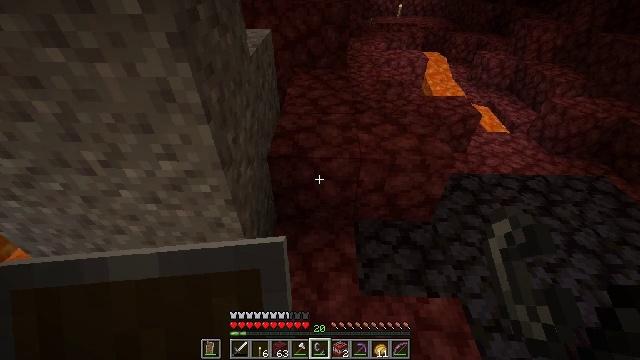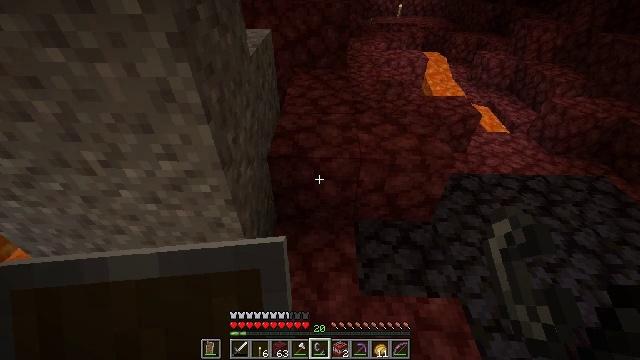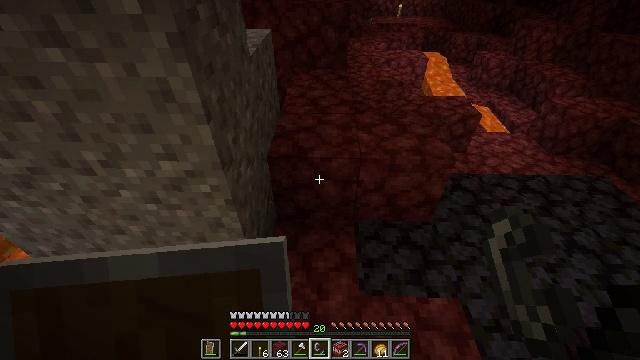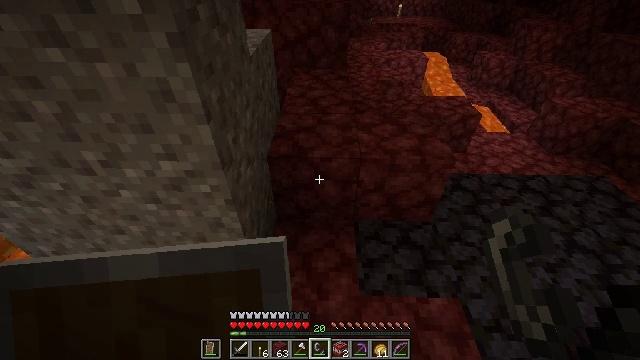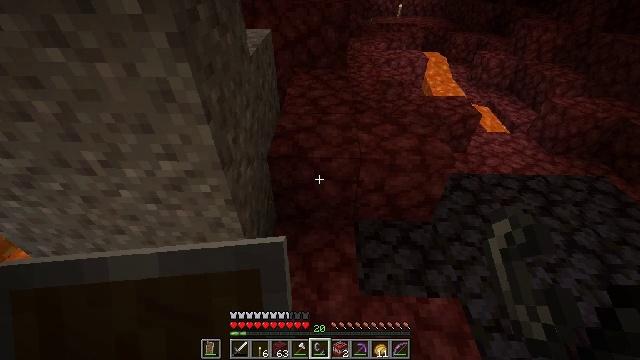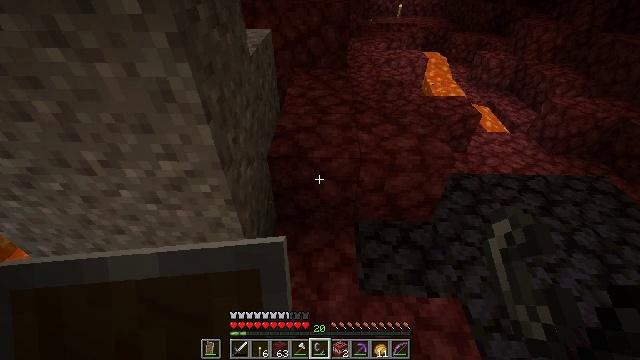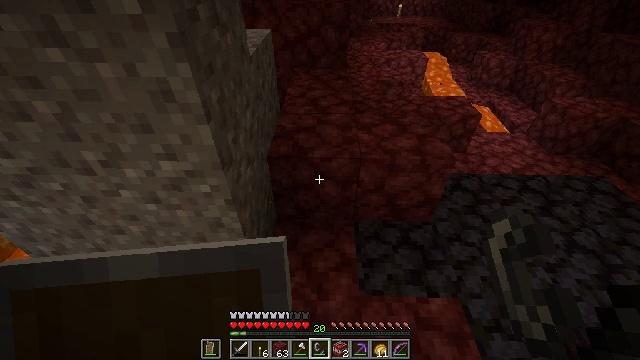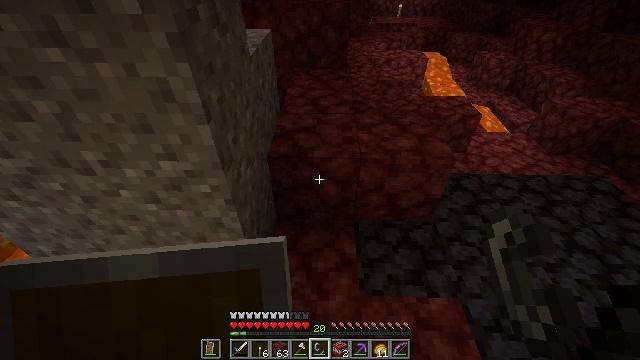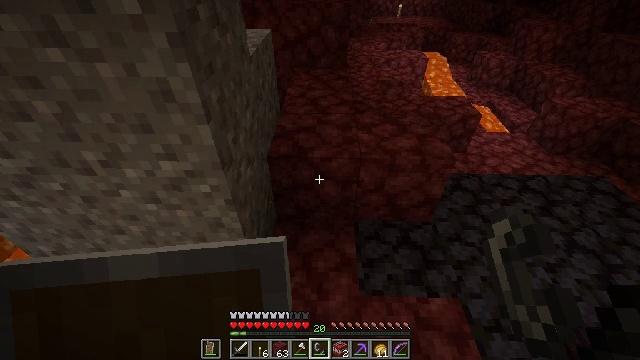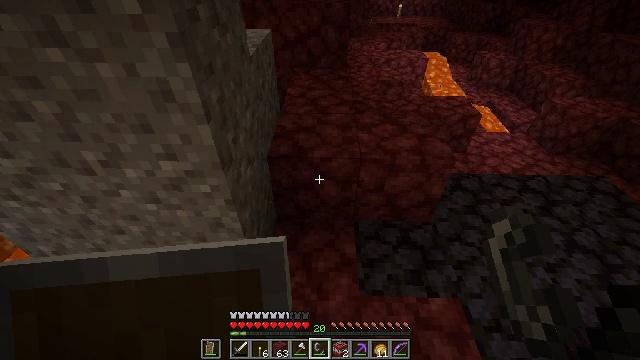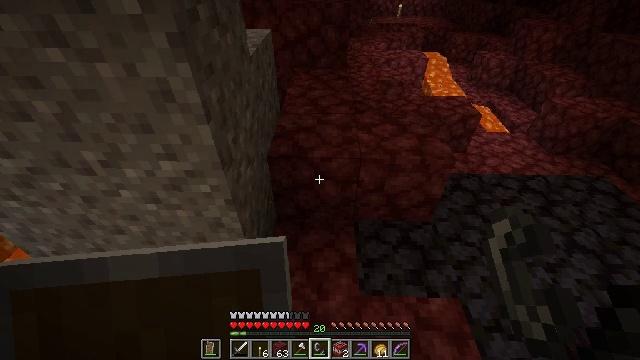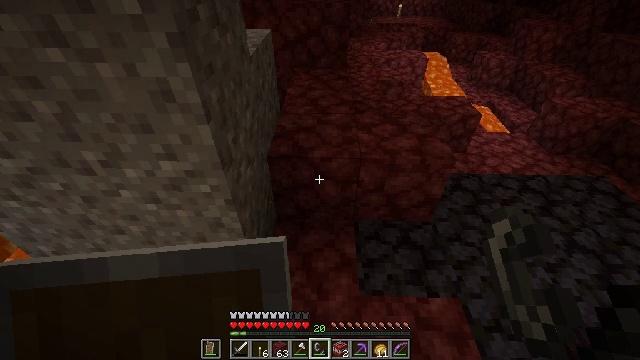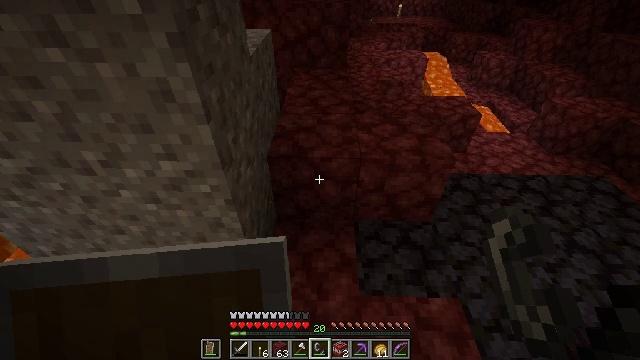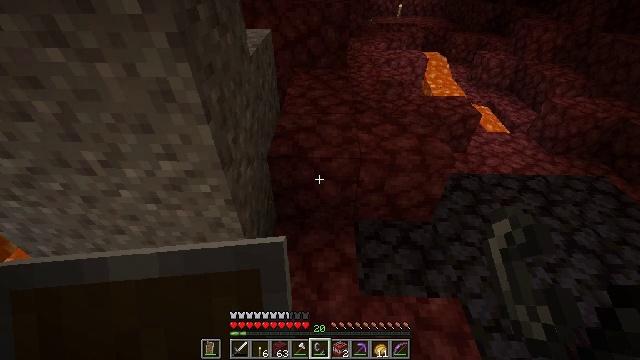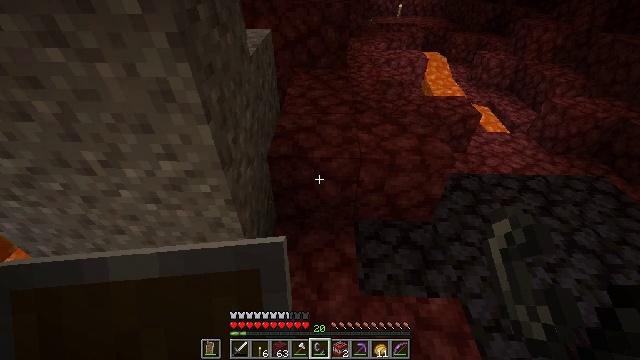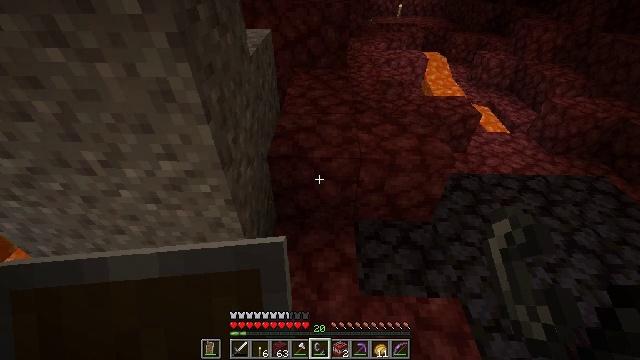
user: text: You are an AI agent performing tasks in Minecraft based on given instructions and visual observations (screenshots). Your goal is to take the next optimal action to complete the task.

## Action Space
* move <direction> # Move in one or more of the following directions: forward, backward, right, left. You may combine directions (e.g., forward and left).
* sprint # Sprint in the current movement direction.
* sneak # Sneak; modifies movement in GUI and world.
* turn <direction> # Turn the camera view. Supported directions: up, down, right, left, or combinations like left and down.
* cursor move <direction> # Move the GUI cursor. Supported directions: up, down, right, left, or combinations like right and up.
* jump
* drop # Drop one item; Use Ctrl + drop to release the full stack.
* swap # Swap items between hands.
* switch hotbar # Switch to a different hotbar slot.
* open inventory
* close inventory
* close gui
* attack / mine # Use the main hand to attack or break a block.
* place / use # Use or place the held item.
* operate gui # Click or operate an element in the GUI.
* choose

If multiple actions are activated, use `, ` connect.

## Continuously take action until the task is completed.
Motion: motion action
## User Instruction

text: Find and extract ancient debris from the Nether.
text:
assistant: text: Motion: no_op
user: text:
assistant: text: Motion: no_op
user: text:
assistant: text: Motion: no_op
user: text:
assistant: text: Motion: no_op
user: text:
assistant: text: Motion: no_op
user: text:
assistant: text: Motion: no_op
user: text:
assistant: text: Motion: no_op
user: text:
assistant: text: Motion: no_op
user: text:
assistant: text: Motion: no_op
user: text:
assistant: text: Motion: no_op
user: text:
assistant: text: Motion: no_op
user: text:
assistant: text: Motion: no_op
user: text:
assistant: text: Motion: no_op
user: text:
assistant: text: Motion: no_op
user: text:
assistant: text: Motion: no_op
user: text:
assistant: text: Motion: no_op
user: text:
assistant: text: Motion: move forward
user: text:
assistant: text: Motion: move forward
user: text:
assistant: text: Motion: move forward
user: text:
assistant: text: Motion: move forward
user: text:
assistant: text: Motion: move forward
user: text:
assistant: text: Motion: move forward, turn left
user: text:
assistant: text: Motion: move forward, turn left
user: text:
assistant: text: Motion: move forward
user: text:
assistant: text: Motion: move forward
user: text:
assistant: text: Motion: move forward
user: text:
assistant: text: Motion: move forward
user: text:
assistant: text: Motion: move forward
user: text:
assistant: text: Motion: move forward
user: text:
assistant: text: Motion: move forward, jump